Field crop: maize
Growth stage: 2
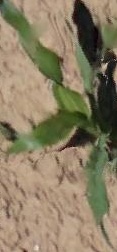
Species: maize